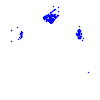
Particle: pion